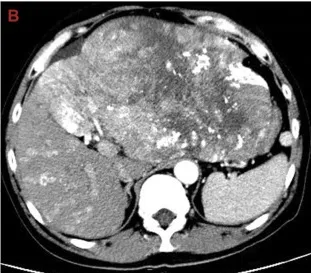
Abdominal computed tomography (CT) shows the tumor in the left lobe of the liver considered to be HCC with multiple metastases in the right lobe of the liver, and with tumor thrombosis in the left portal vein and lung metastases. The multiple metastases in the right lobe of the liver.
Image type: radiology (ct)